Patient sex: M
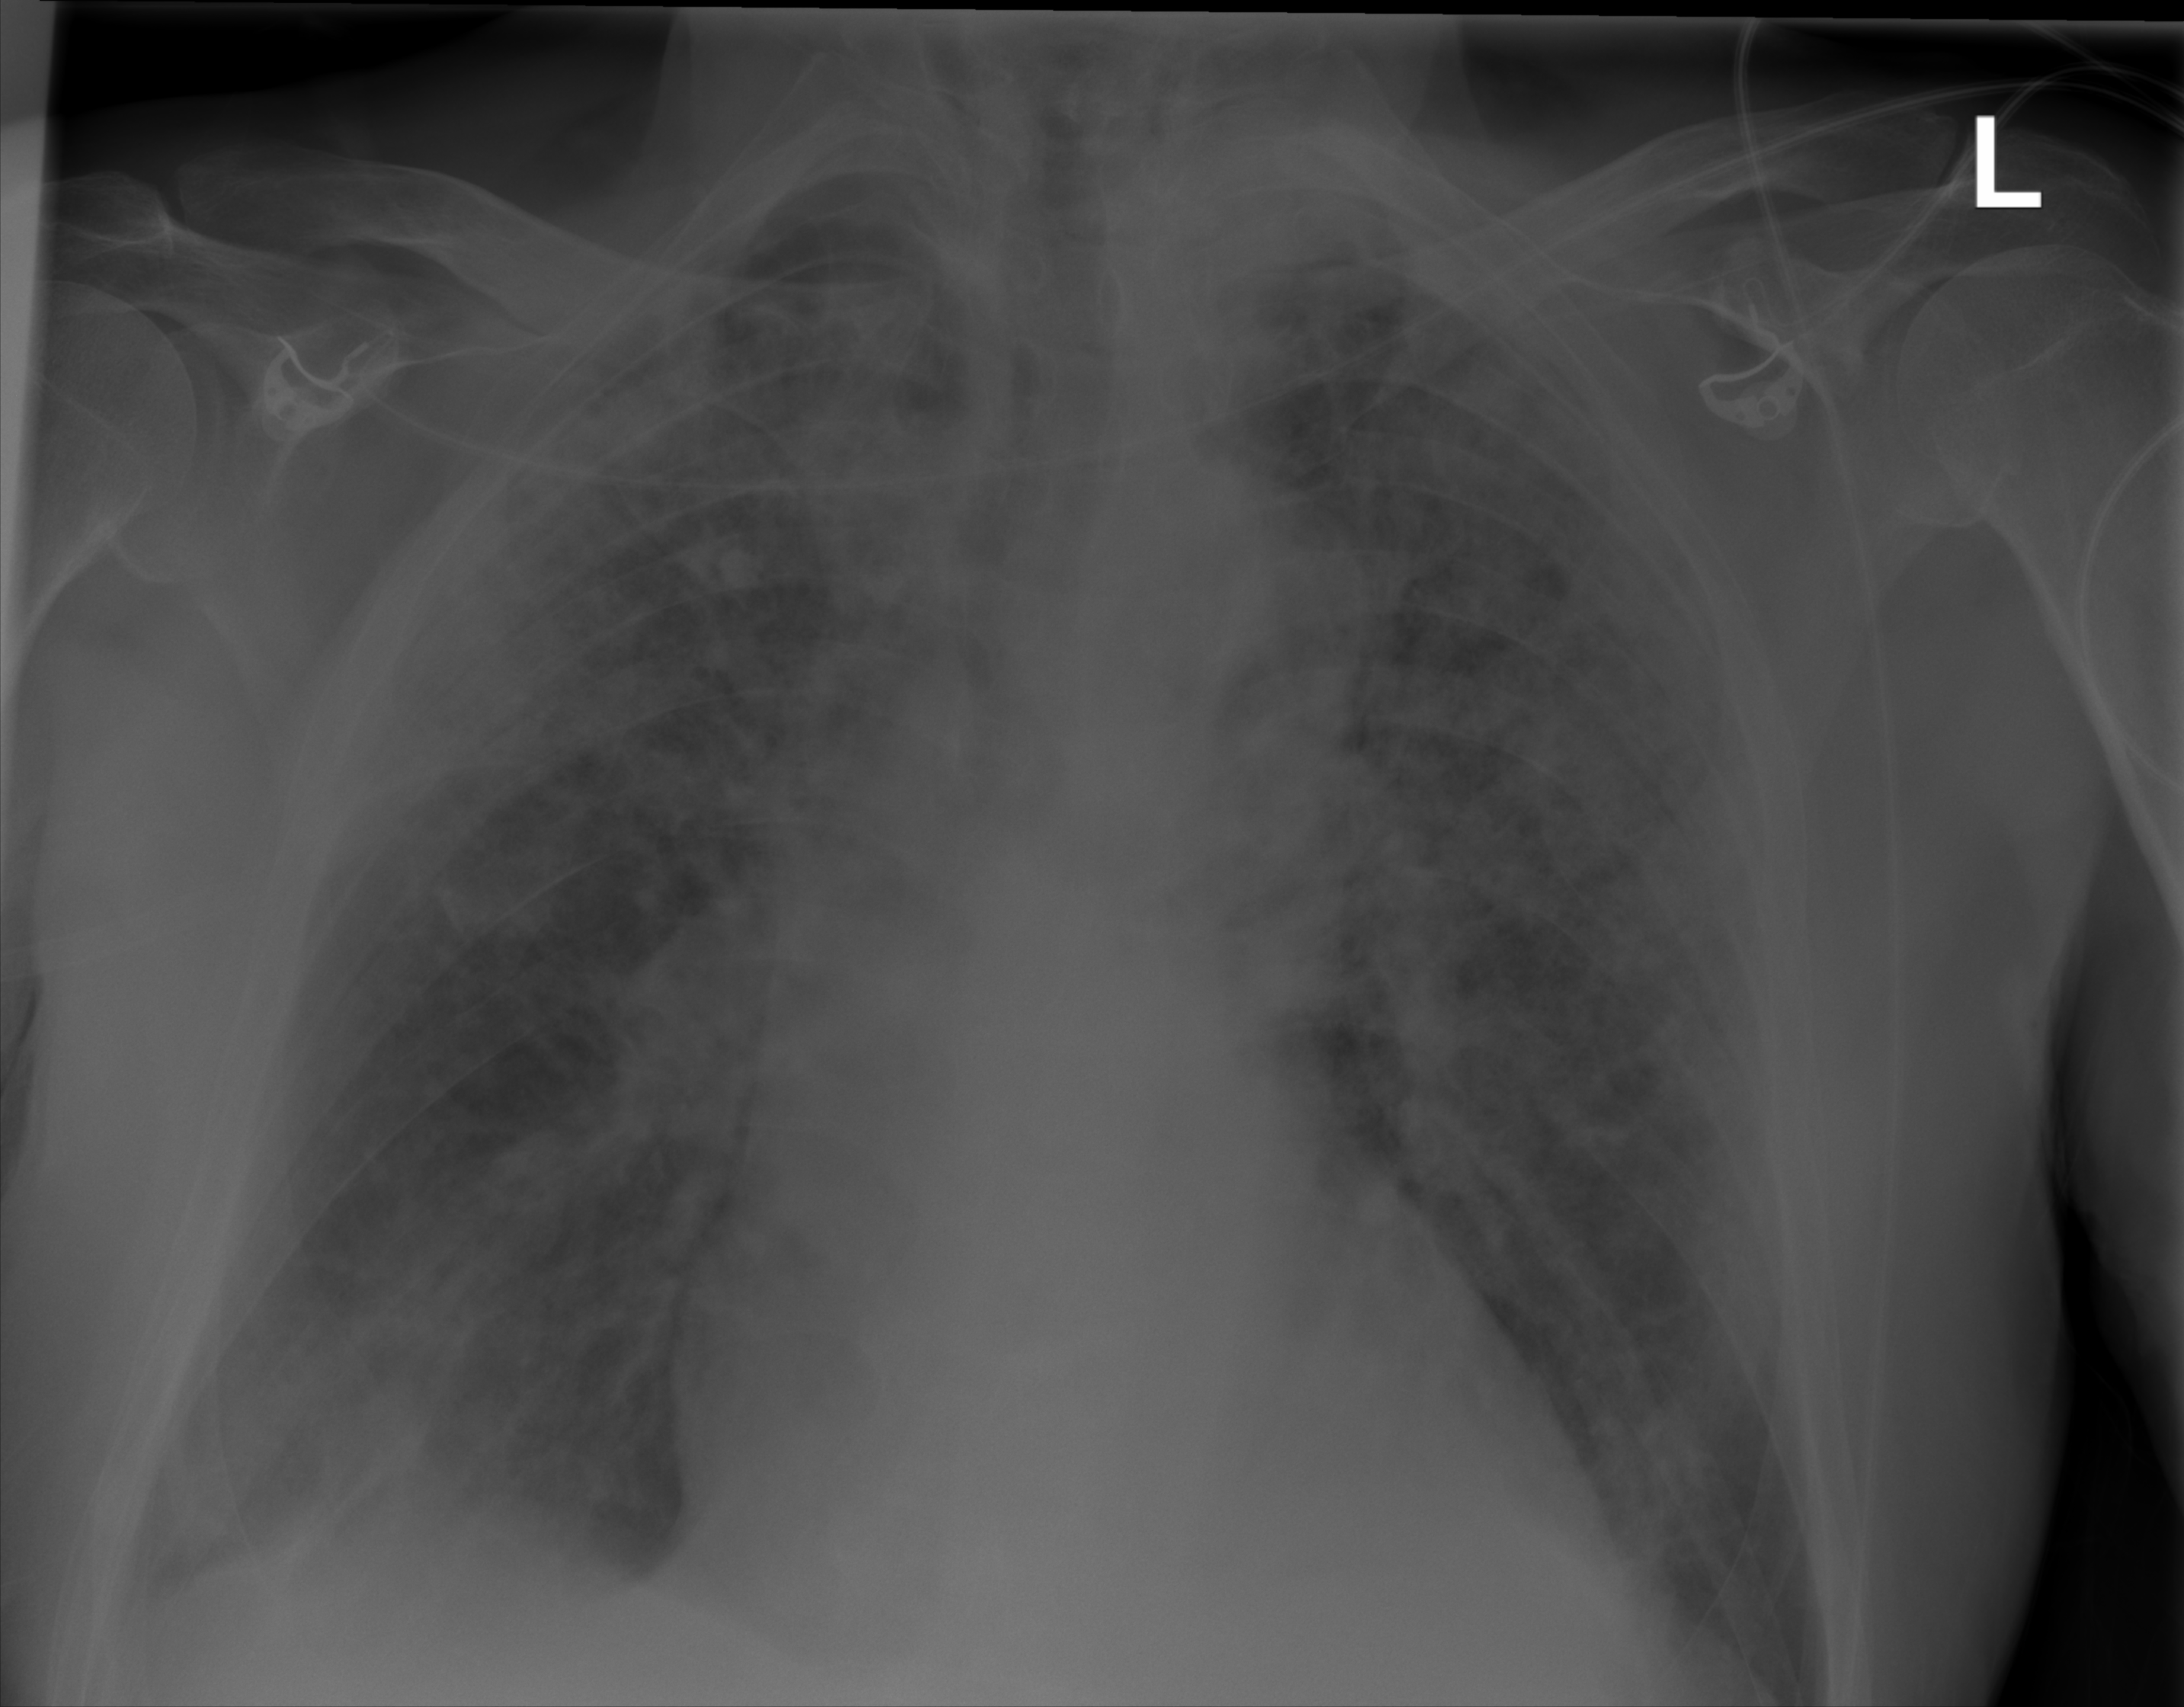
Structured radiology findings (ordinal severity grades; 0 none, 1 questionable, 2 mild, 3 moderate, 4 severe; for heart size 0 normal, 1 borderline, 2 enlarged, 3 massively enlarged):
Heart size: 1
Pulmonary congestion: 3
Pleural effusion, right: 2
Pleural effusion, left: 2
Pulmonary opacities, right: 2
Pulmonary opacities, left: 2
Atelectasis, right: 2
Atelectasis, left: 2